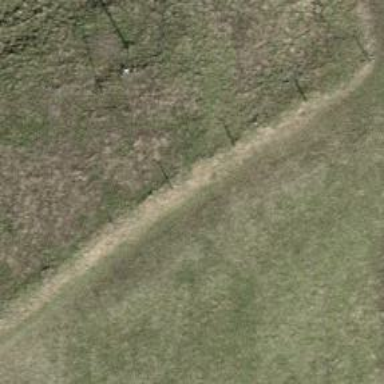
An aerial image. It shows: Grass track with grade 5 tracktype.